Question: Can someone explain me why the top-left and bottom-left corners are displayed in this way:

using the following CSS:
'''
form .form-field
{
height: 20px;
padding: 5px;
border: 1px solid #ccc;
-webkit-border-radius: 8px;
-moz-border-radius: 8px;
border-radius: 8px;
}
'''
both input field and the textarea have "form-field" class. (same behavior in Safari, Chrome and Firefox)
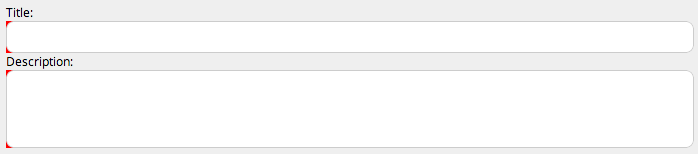
Answer: Like T.J. noted, something has a red background on it that's higher up in your DOM tree. Adding the border radius to your corners is exposing that. Use your browser's inspector to find it. Should be a quick fix.